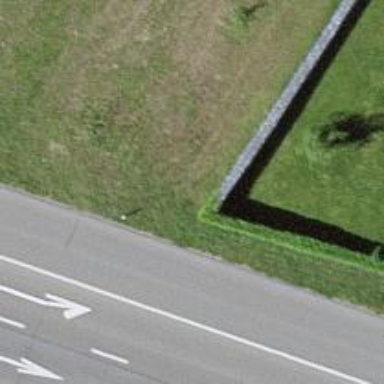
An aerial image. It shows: Hedge acting as barrier.